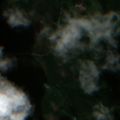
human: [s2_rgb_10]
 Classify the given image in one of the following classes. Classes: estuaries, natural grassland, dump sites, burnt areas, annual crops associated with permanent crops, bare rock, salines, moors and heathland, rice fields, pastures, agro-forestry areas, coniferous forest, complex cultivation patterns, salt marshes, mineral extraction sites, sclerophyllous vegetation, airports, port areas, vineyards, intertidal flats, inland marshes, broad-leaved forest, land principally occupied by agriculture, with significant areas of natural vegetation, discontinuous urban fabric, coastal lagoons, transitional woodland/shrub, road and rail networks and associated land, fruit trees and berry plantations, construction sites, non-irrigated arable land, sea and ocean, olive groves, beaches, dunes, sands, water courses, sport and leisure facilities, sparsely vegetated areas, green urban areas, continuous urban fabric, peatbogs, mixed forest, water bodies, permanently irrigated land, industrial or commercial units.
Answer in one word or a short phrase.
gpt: non-irrigated arable land, land principally occupied by agriculture, with significant areas of natural vegetation, coniferous forest, mixed forest